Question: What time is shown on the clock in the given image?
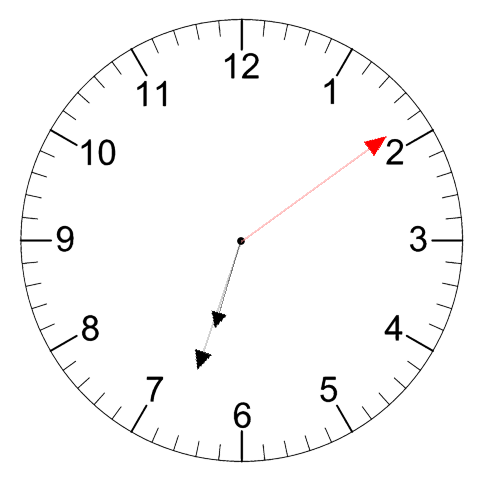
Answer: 06:33:09